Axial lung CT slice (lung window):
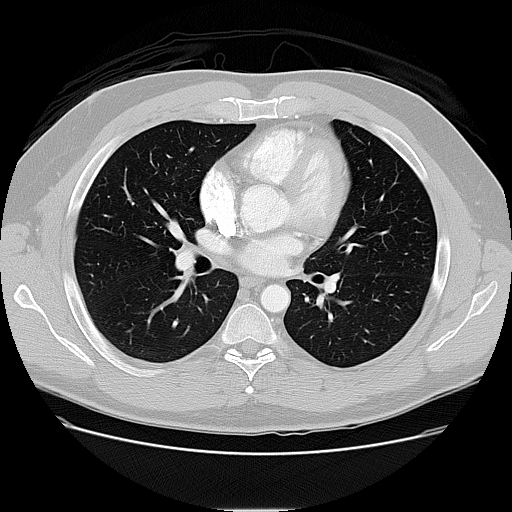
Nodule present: no